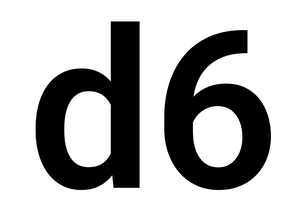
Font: Roboto_SemiBold